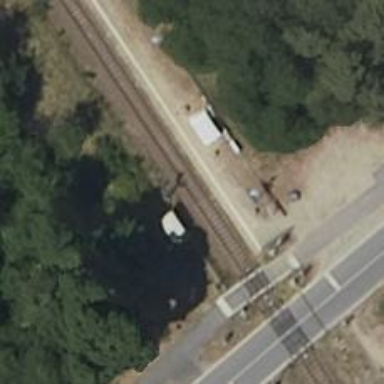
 with repeated signals along the railway line."